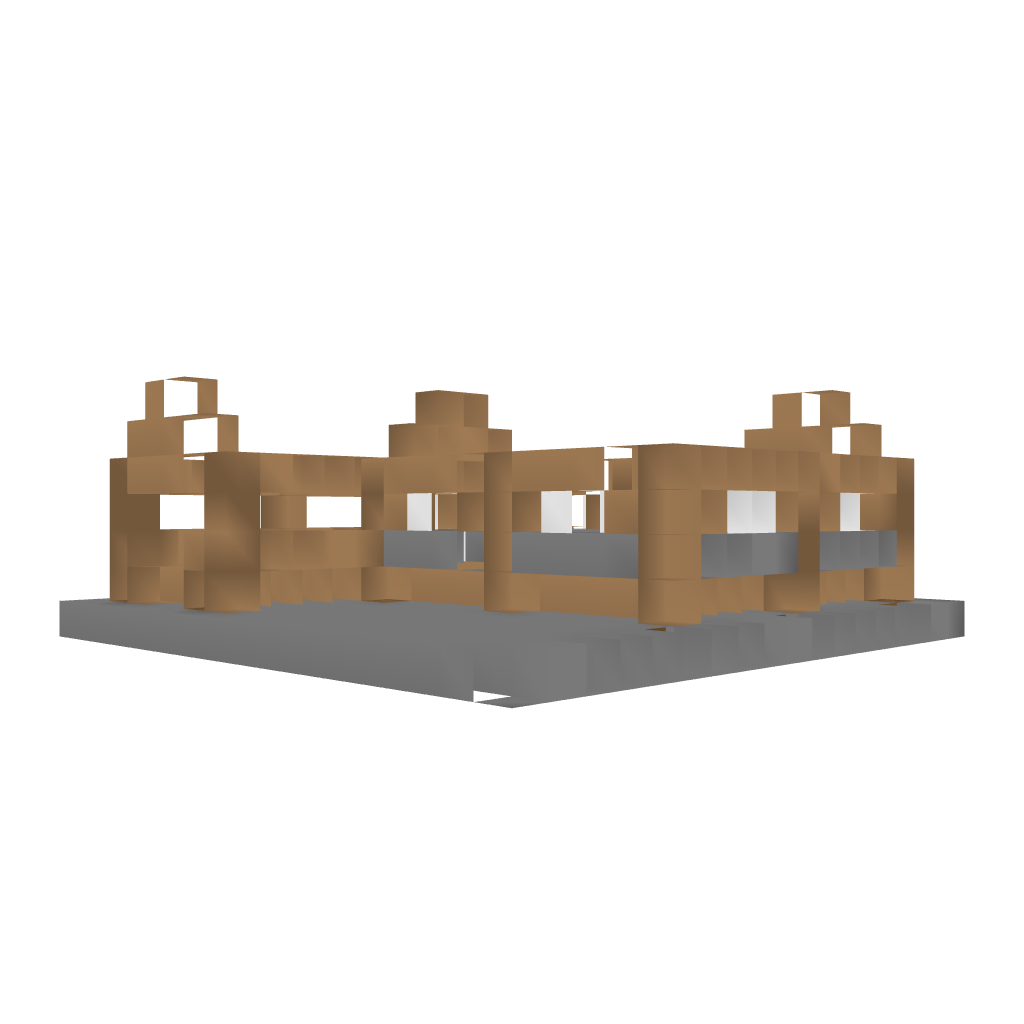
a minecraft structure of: Basic Dockhouse bad low quality